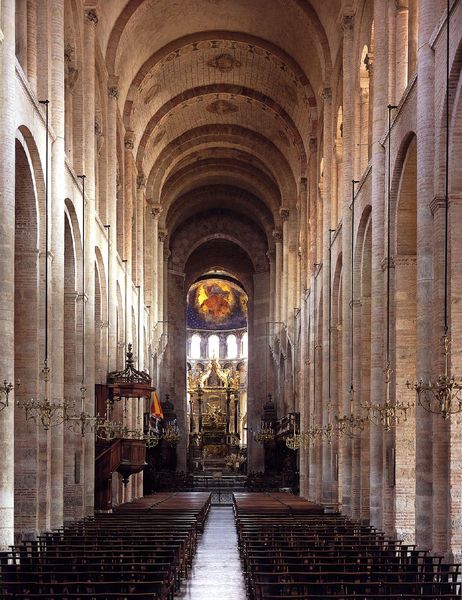
Titel: Kathedrale Saint-Sernin in Toulouse
Standort: Toulouse, St. Sernin (EU - F)
Schlagwörter: holz, licht, pfeiler, stühle, malerei, gitter, kirche, bogen, gestühl, kronleuchter, lichteinfall, foto, gewölbe, altar, bänke, kathedrale, kerzenleuchter, kirchenbank, mittelgang, kirchenbänke, mittelschiff, bestuhlung, kanzel, apsis, romanik, chor, baldachin, absperrung, tonnengewölbe, romanisch, bogengang, halbsäule, luster, schalldeckel, frühgotik, llicht